Question: I am developing windows application in VS 2010.
application will save name and the batch property.
I have combo-box in which I load the batch list which comes from the database.
While saving the data, I want save the ID of the batch from combo-box item.
How to save the ID when I load the names of the list in combobox ?
Is there any other alternative ?
(AS you can see in the image, when user selects the Batch1/Batch2/Batch3 , instead of selected item's text I want to get the ID.)

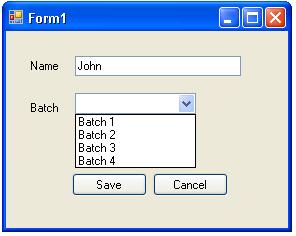
Answer: POst your code !
you must get attention to this:
'''
ComboBox1.DisplayMember = "Name"
ComboBox1.ValueMember = "ID"
'''
and
'''
ComboBox1.DataSource = ListOf(ID, Name)
'''